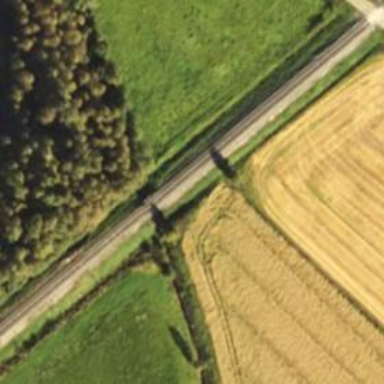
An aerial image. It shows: Railway track classified as B1.